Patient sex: F
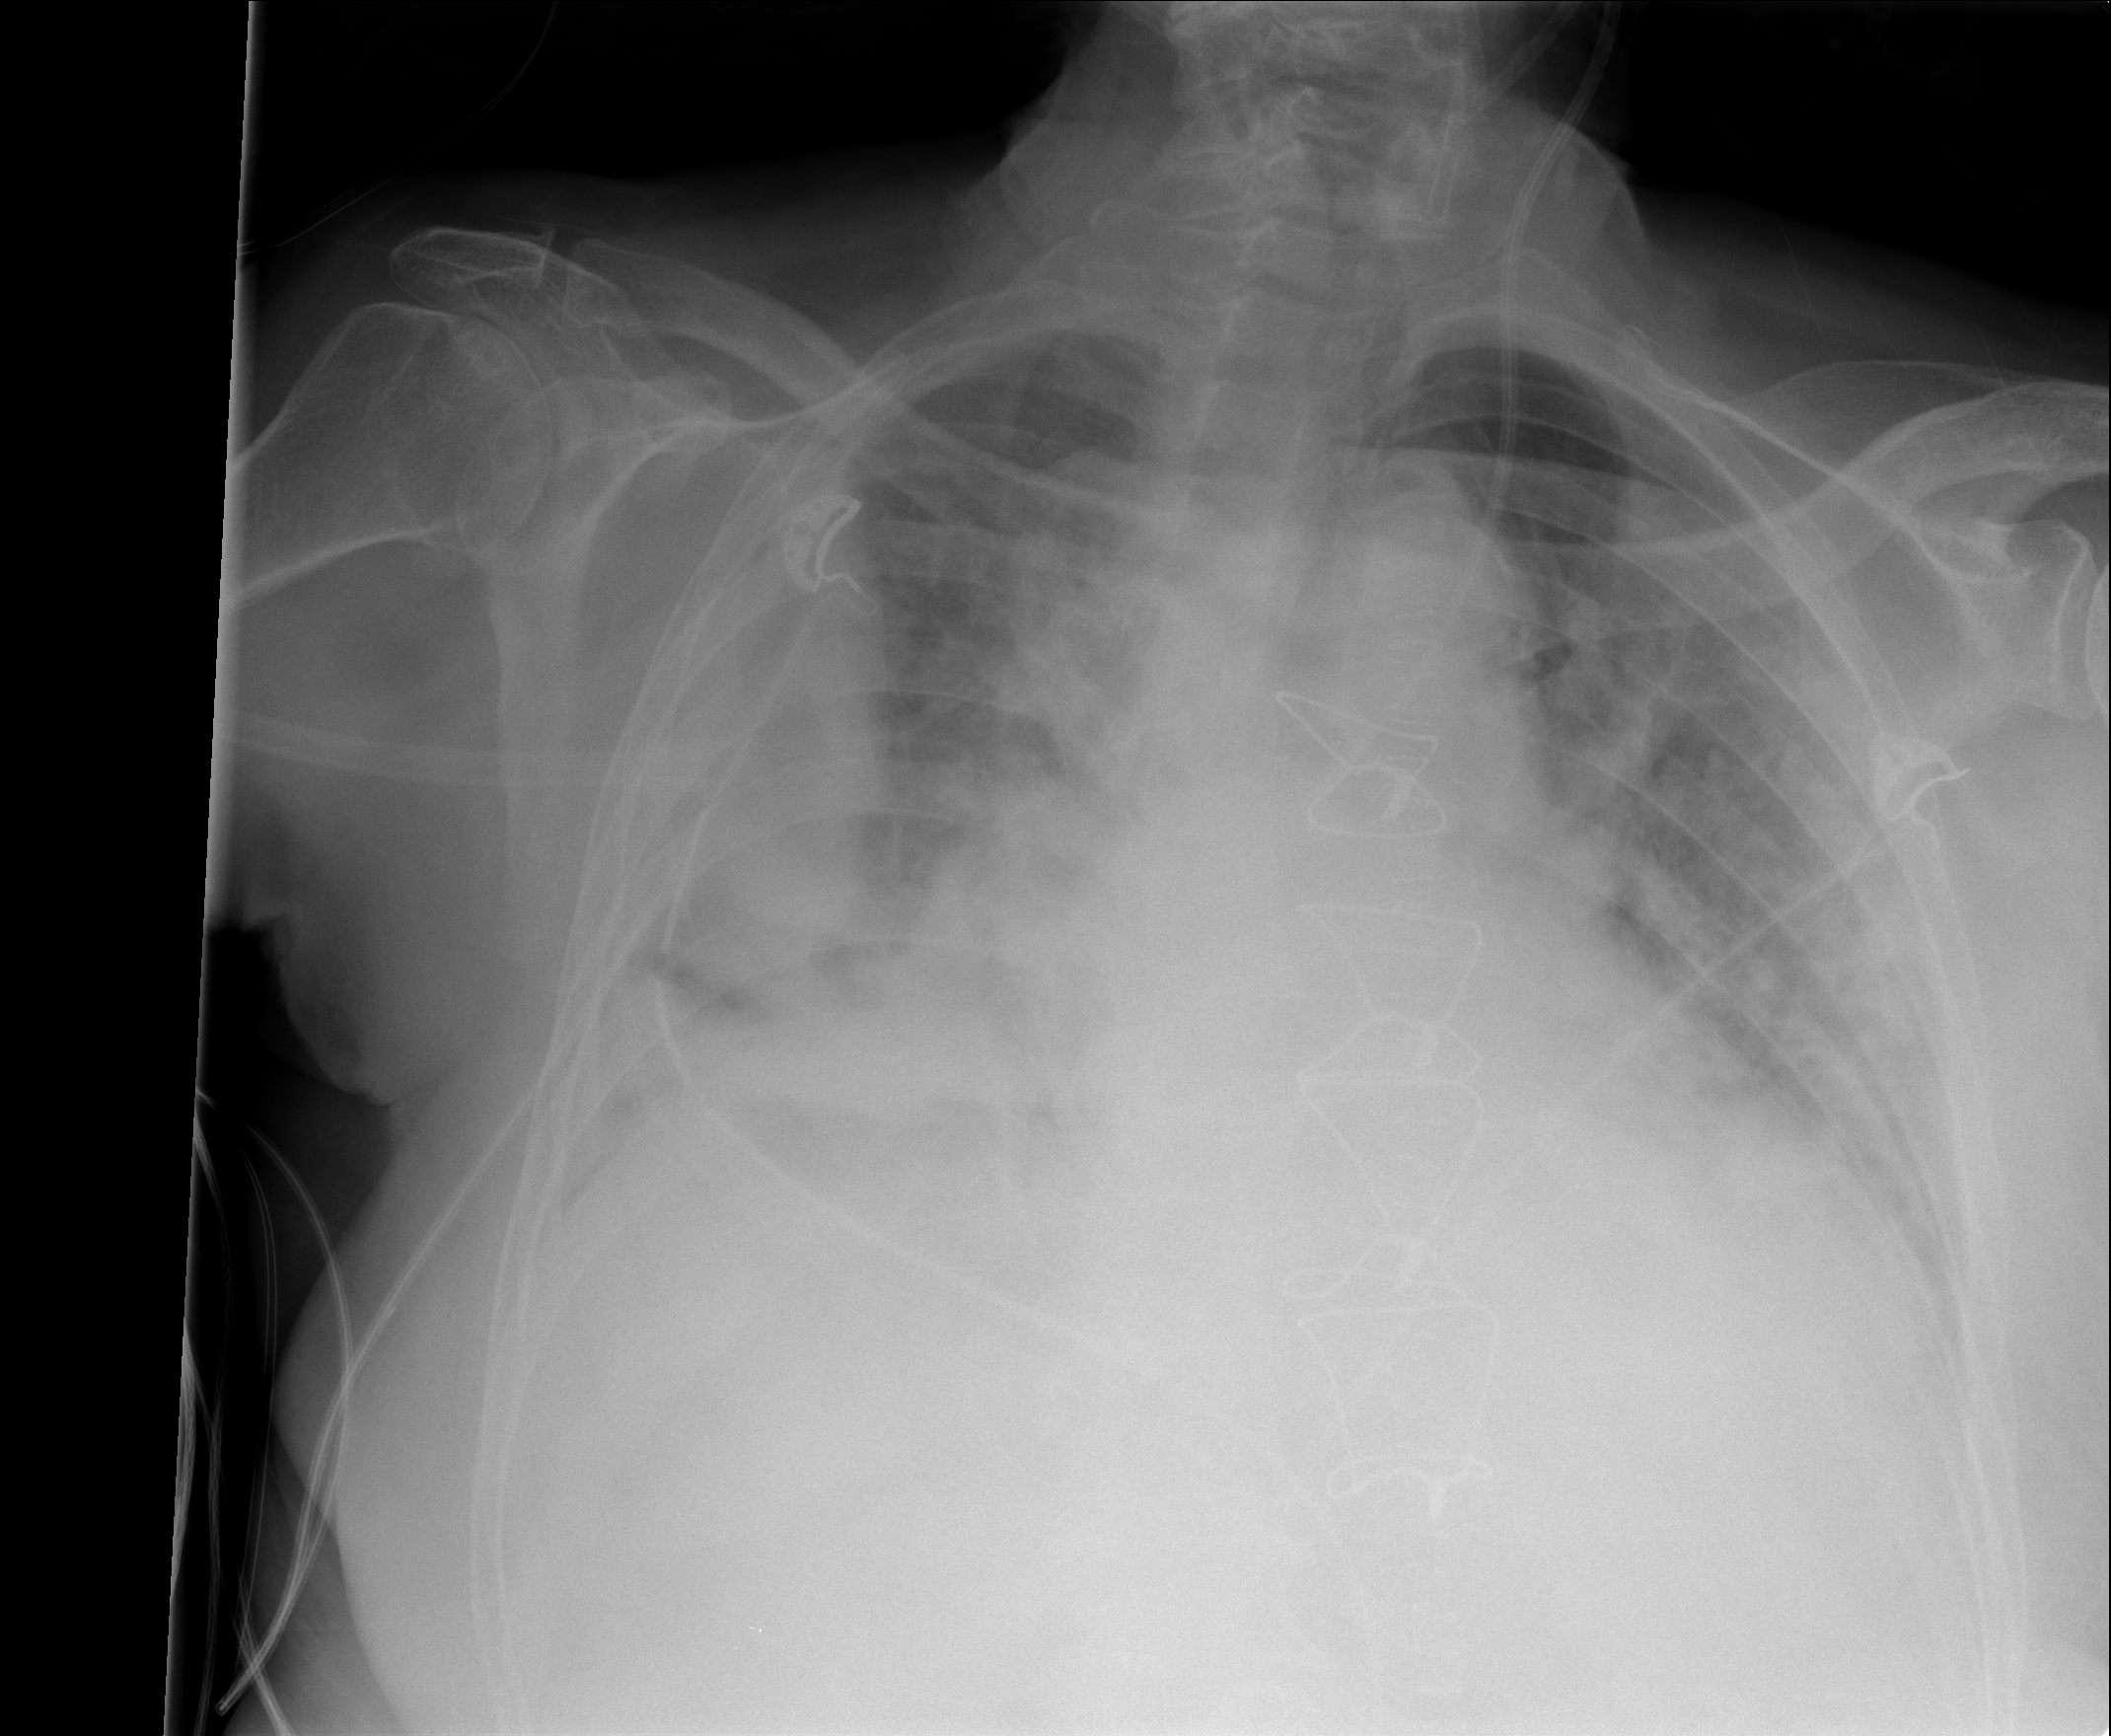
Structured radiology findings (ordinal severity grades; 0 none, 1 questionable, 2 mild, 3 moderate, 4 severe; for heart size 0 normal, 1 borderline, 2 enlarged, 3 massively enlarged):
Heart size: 2
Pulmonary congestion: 2
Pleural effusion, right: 3
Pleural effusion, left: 2
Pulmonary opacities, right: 3
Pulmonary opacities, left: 2
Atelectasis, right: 2
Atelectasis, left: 2